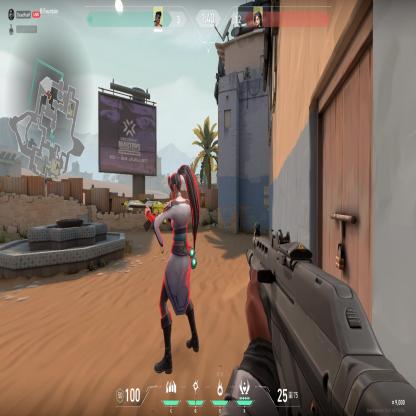
Label: enemy